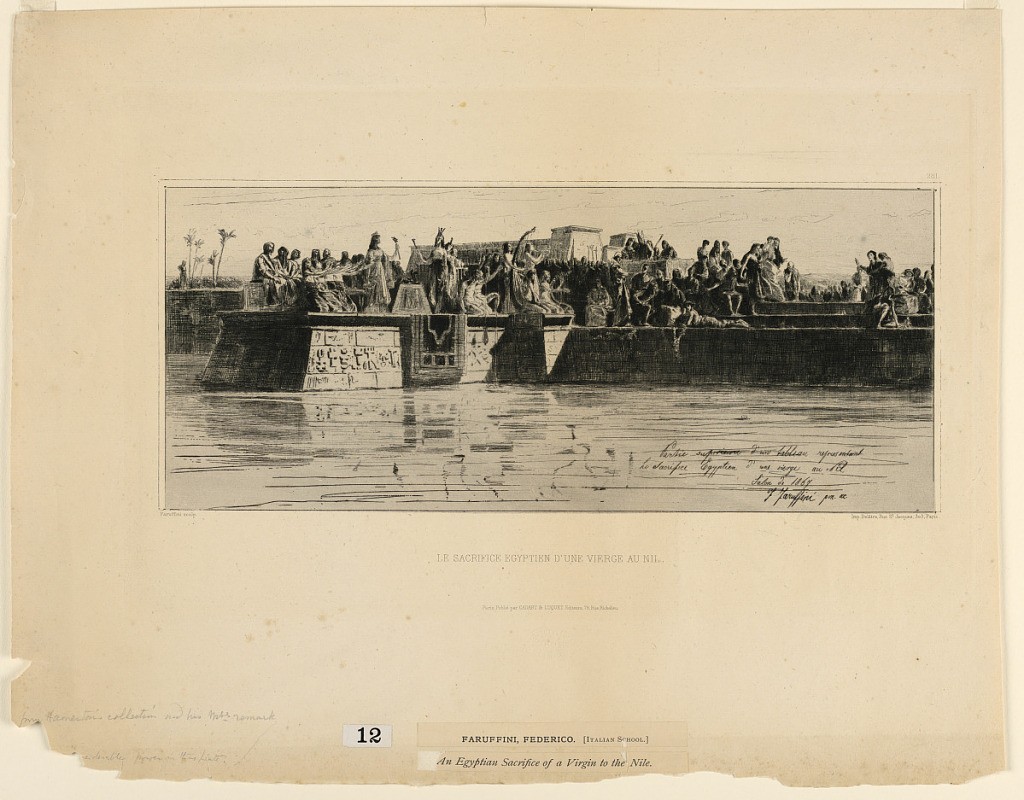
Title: An Egyptian Sacrifice of a Virgin to the Nile
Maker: Federico Faruffini, Italian, active in France, 1833 - 1969
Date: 1867
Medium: Etching on cream paper
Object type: Print
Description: A large gathering of people witness a sacrifice on the edge of the river Nile.